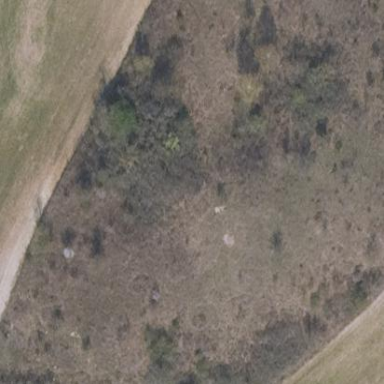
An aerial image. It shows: Patch of scrub vegetation.